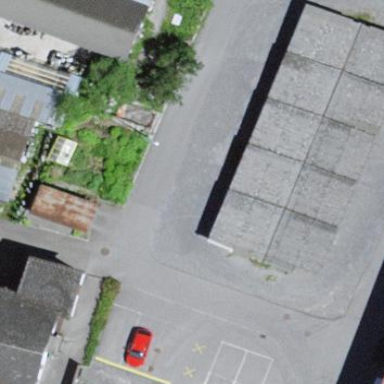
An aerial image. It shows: View of roof of building.